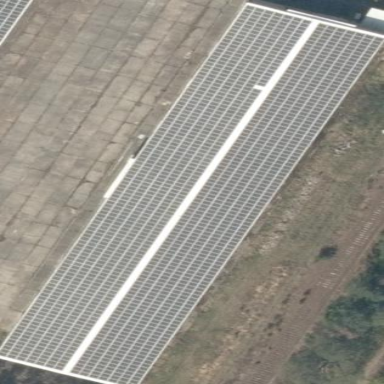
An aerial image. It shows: There is building with solar power generator.